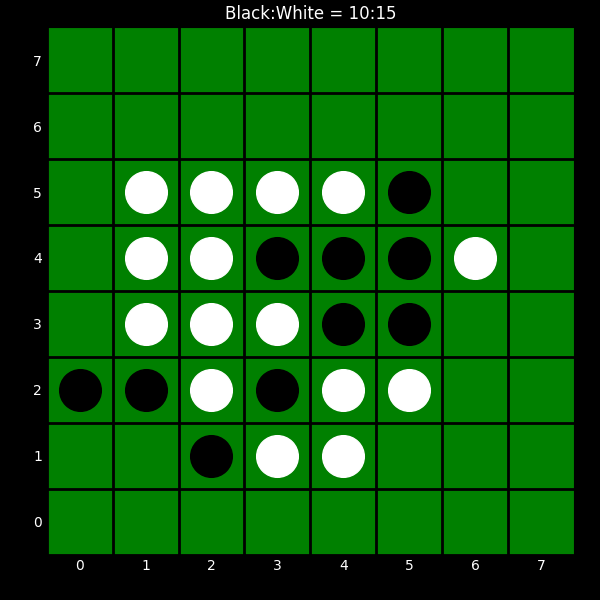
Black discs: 10
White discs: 15